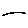
Label: bird